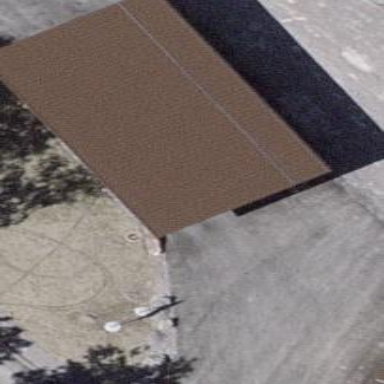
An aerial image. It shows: View of roof of building.